Chest X-ray:
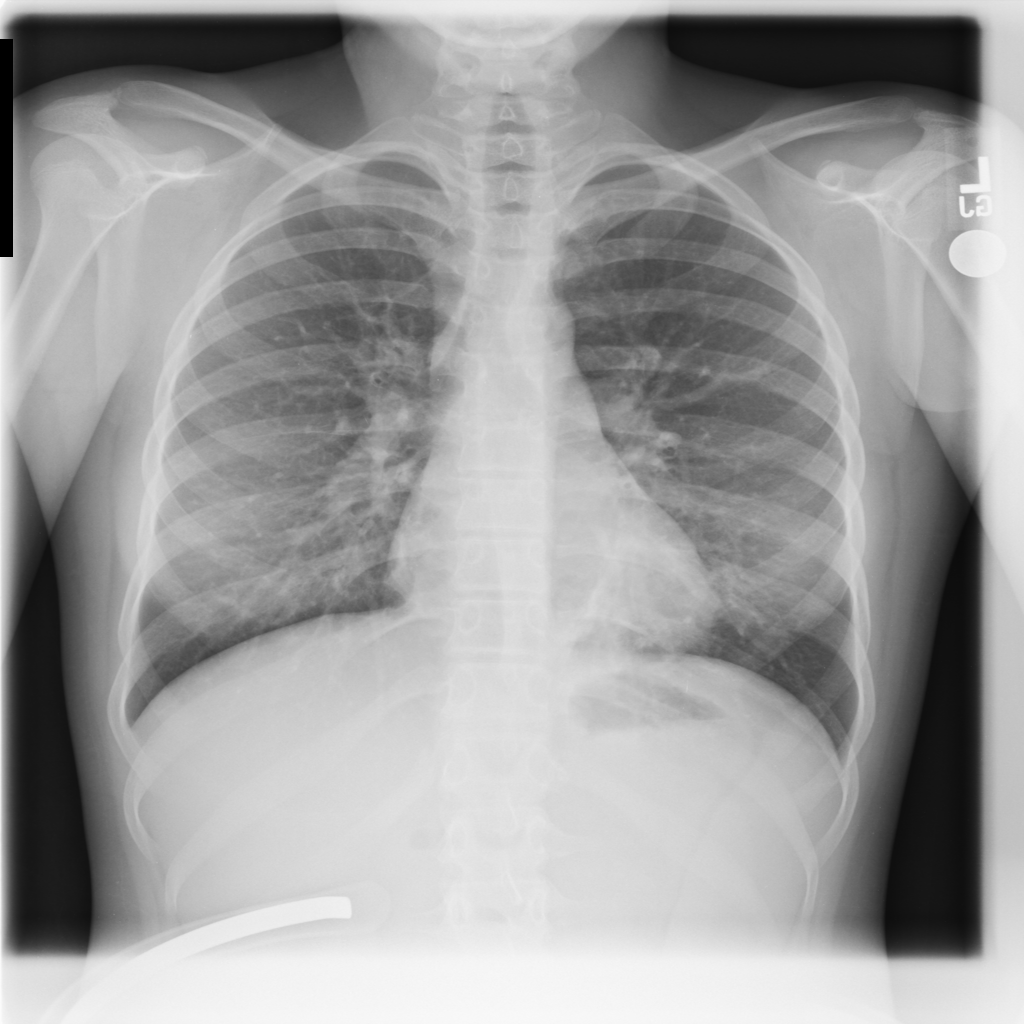
Findings: Consolidation
No abnormal finding: no